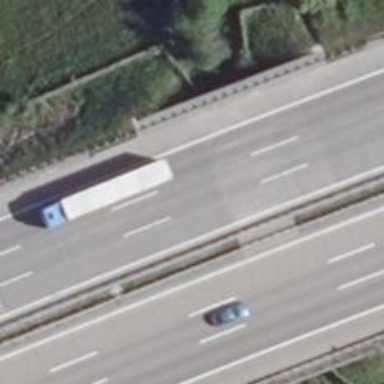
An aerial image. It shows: Asphalt bridge over motorway.